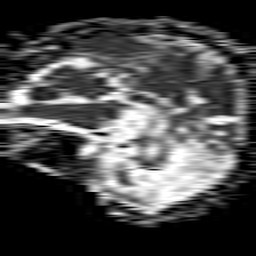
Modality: ADC
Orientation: sagittal
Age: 71
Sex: male
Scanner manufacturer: philips
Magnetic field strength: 1.5 T
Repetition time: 4.6 s
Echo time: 0.08631 s